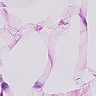
Metastatic tissue present: no